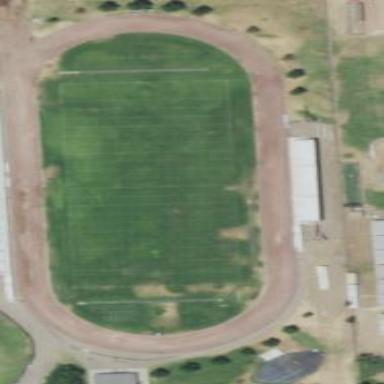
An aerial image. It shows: American football pitch for leisure and sport activities.